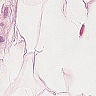
Metastatic tissue present: no